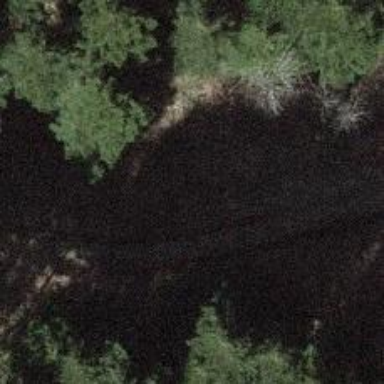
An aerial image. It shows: Track road with grade4 tracktype.